Question: I'm trying to add a message to the facebook using share button, I successfully added thumbnail and description but don't know the tag to add text to the message box. Is this possible?
I'm using ASP.NET frame 3.5

here is my code
'''
<html xmlns="http://www.w3.org/1999/xhtml">
<head runat="server">
<title></title>
<script src="http://static.ak.fbcdn.net/connect.php/js/FB.Share" type="text/javascript"></script>
<meta name="description" content="<%=GetText() %>" />
<link rel="image_src" href="http://www.murrayhilltech.com/images/LogoColorNoText.jpg" />
</head>
<body>
<form id="form1" runat="server">
<div>
<a name="fb_share" type="button" share_url="<%=GetURL() %>">Facebook</a>
</div>
</form>
</body>
</html>
'''
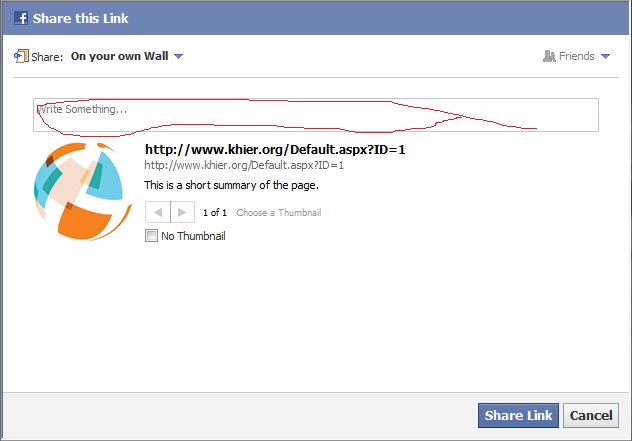
Answer: Now, this isn't possible using 'Share Button' Social Widget.
Even in 'Feed Dialog' 'message' is ignored now, cite from <URL> about this field:
> This field will be ignored on July 12, 2011 The message to prefill the text field that the user will type in. To be compliant with Facebook Platform Policies, your application may only set this field if the user manually generated the content earlier in the workflow. Most applications should not set this.
You can only fill 'message' field via <URL> if user granted 'publish_stream' permission for your application.